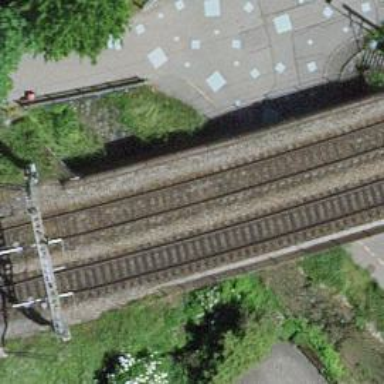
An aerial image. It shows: Single-track railway bridge with electrified contact line.